Chest X-ray:
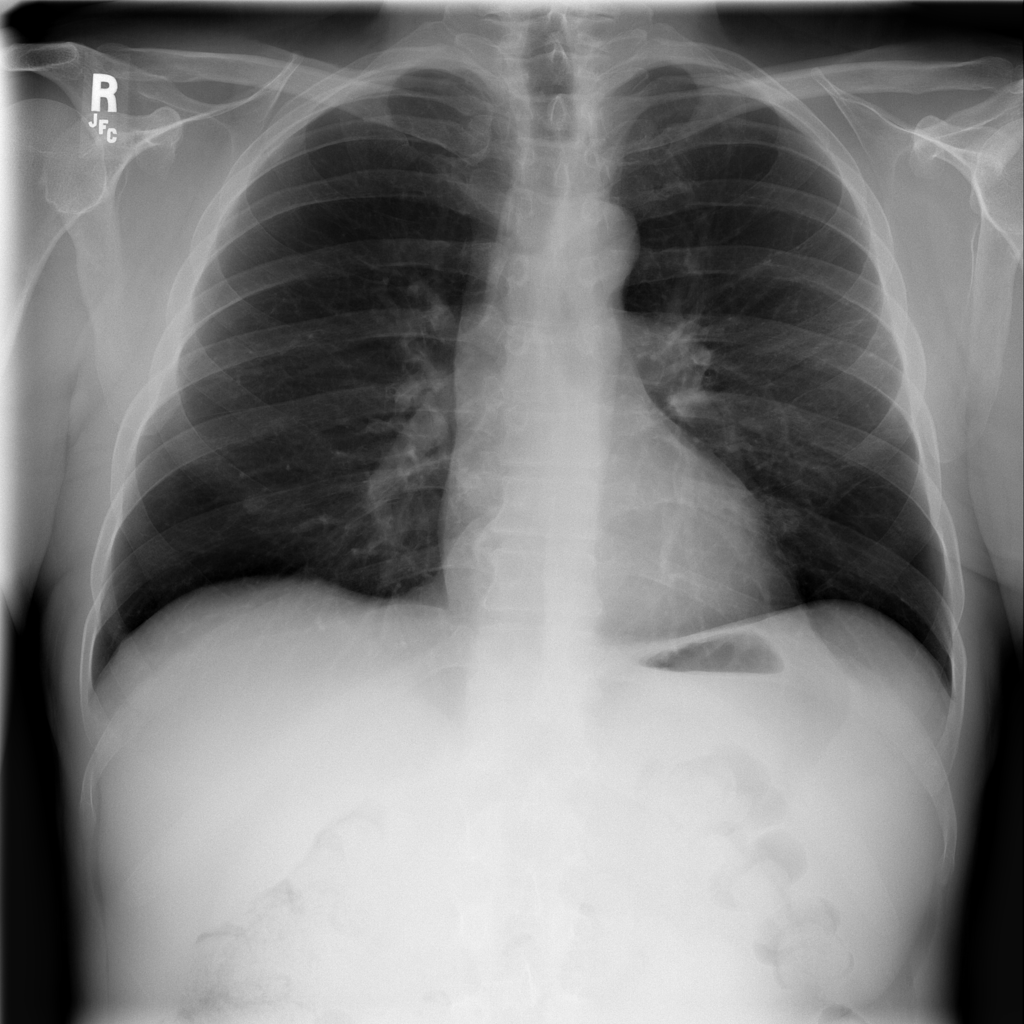
Findings: Fibrosis
No abnormal finding: no